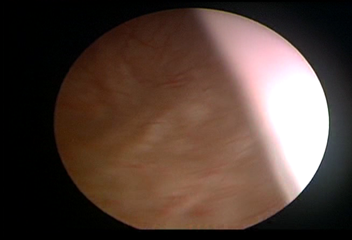
Modality: WLC
Class: Normal mucosa
Bladder cancer association: No